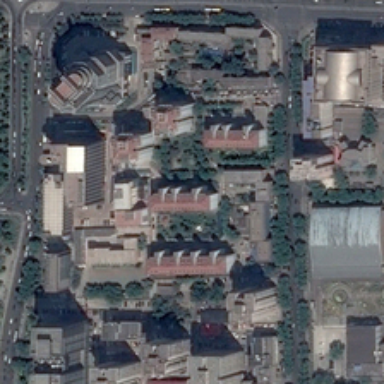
Many buildings and green trees are in a commercial area .